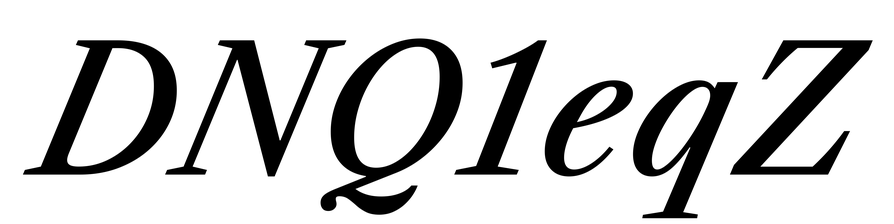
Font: LibreCaslonText-Italic_Medium_Italic